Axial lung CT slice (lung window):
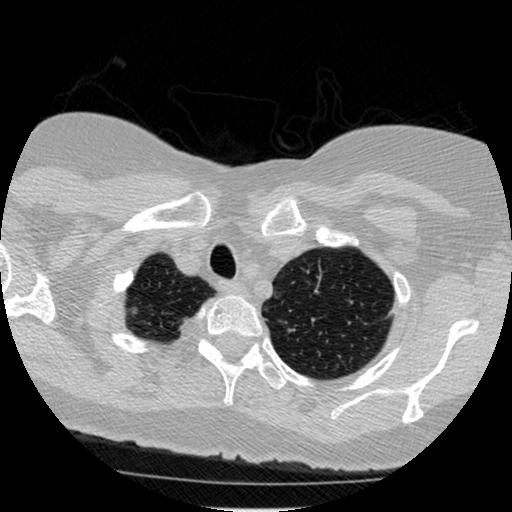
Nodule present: no